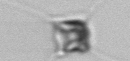
Label: Chaetoceros_similis